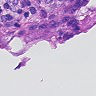
Metastatic tissue present: yes